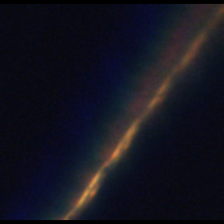
Taxon: Psuedo-nitzschia
Group: Diatoms